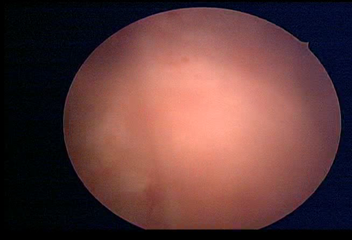
Modality: WLC
Class: Normal mucosa
Bladder cancer association: No